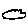
Label: cloud